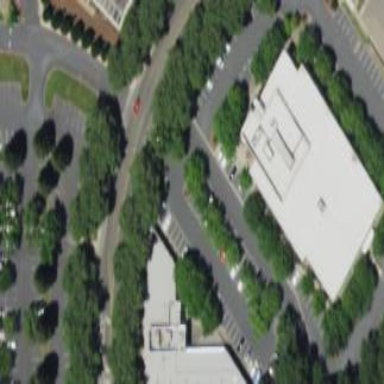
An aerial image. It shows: Commercial building.